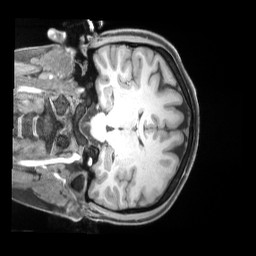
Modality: T1w
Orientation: coronal
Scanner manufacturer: siemens
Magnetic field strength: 3 T
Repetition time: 2.53 s
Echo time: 0.00169 s